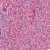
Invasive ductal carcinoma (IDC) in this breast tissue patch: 1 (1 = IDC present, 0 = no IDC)